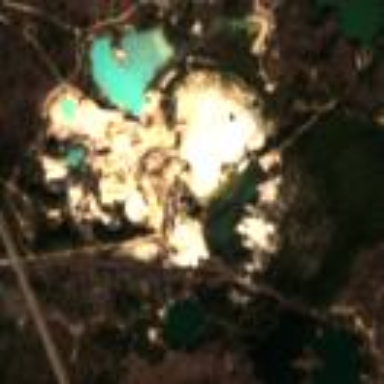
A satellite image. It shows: Sand quarry mine used for mining resources.